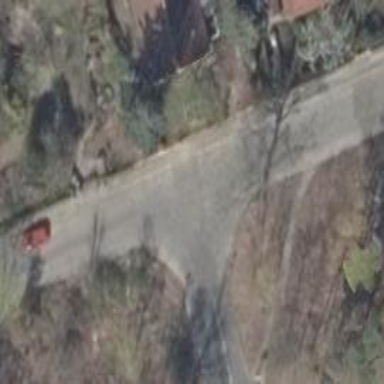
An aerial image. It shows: Residential road with sidewalk on the left side.